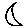
Label: moon